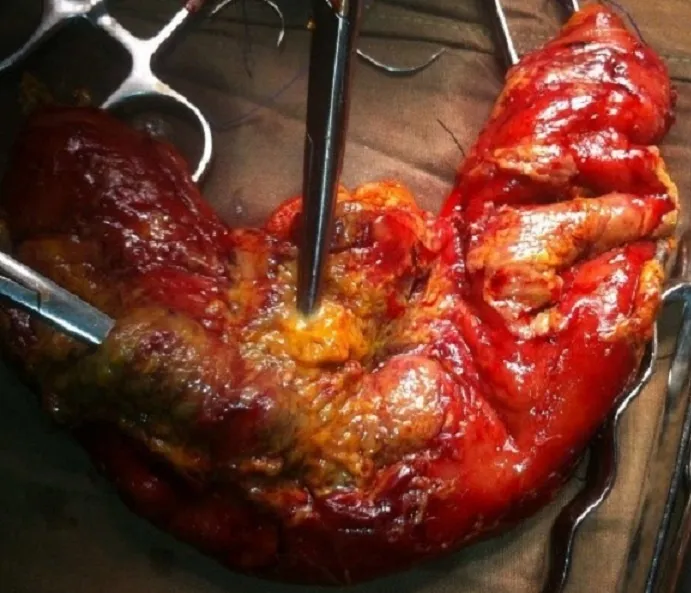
Caseous necrosis of the jejunum with multiple perforation sites.
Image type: medical_photograph (other_medical_photograph)